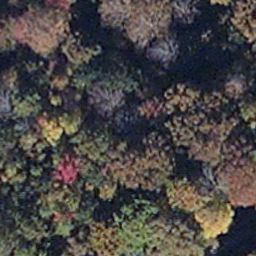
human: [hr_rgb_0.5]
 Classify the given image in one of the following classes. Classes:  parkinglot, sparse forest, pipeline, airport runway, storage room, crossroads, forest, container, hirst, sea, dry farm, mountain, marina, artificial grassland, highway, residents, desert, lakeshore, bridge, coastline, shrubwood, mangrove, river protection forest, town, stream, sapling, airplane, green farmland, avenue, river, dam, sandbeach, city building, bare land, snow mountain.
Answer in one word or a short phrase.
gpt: mangrove